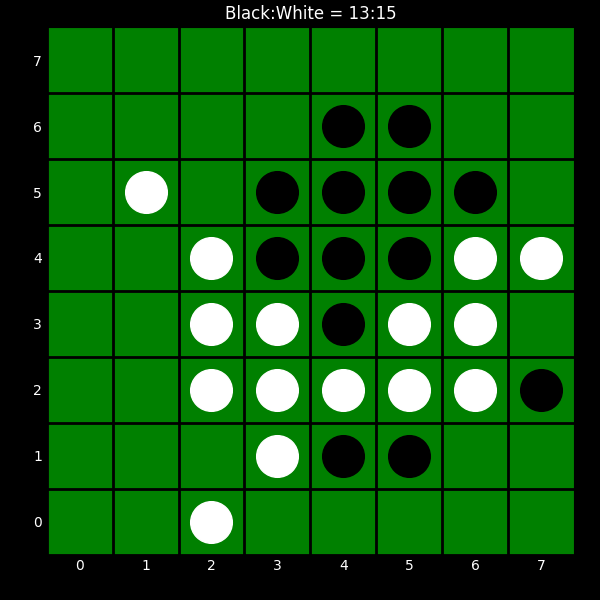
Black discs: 13
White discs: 15